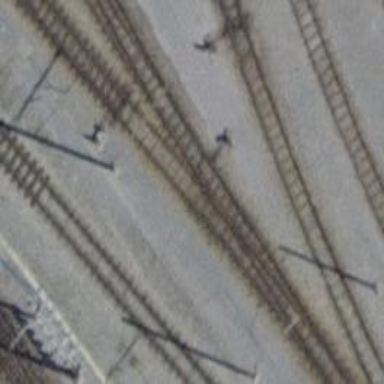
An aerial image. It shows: Narrow-gauge railway with electrified tracks using contact line. Located in service yard with one track.